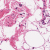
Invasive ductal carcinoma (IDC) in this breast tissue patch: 0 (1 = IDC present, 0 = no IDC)